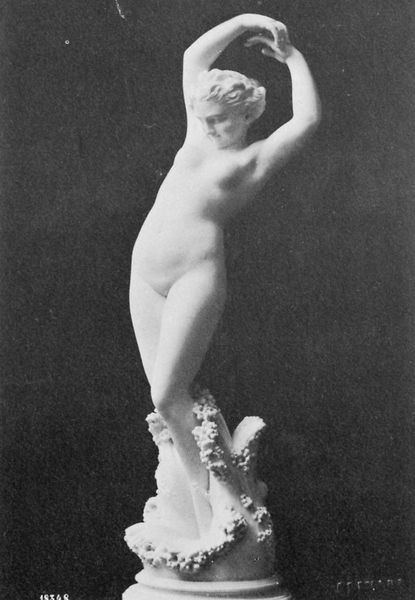
Titel: Badende
Künstler: Gebrüder Alinari
Schlagwörter: akt, kopf, körper, nackt, wasser, weiß, baden, badende, bewegung, brust, busen, frau, geschwungen, hell, marmor, tanz, jung, arme, gesicht, knoten, sockel, stehen, figur, klassizismus, tänzerin, skulptur, statue, beine, taille, dutt, gischt, welle, schaum, plastik, foto, fotografie, hüften, antike, mythologie, venus, leuchtend, muschel, klassik, nummer, geburt, aphrodite, c schwung, schumgeboren, serpentinata